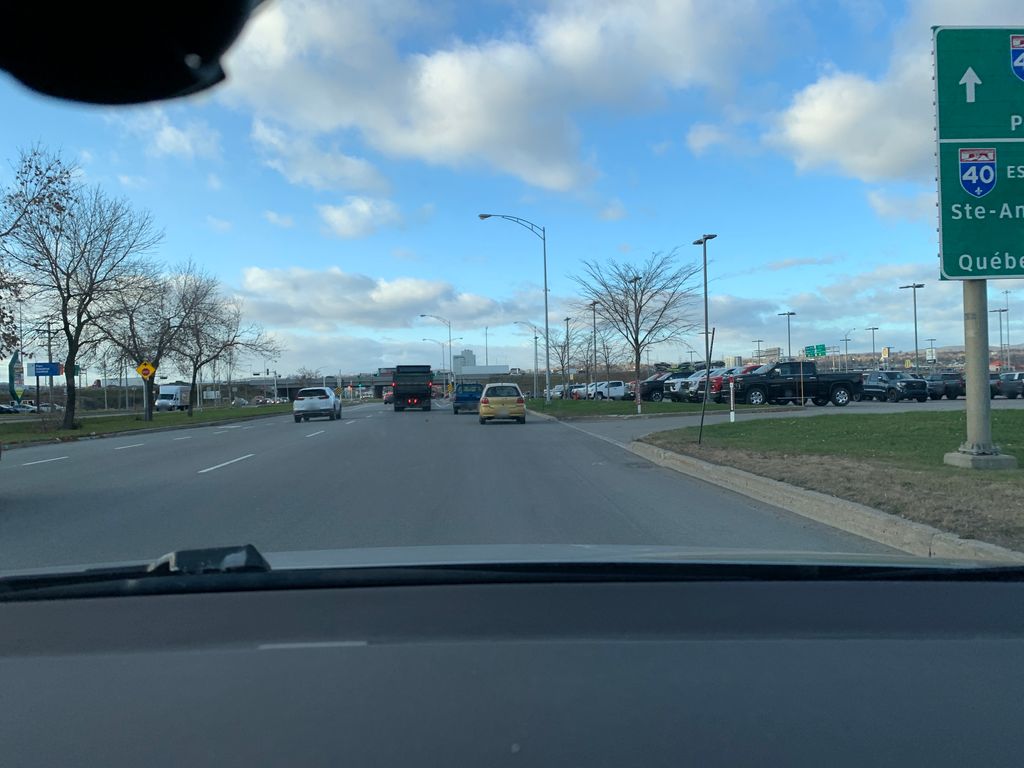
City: quebec_city